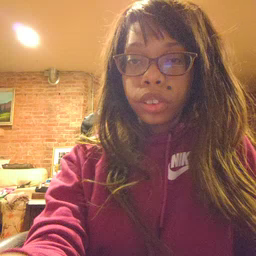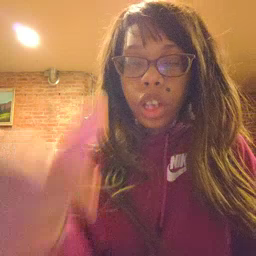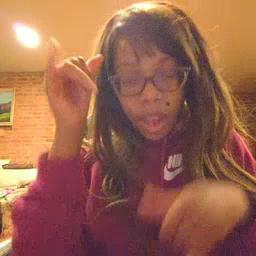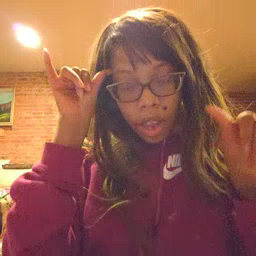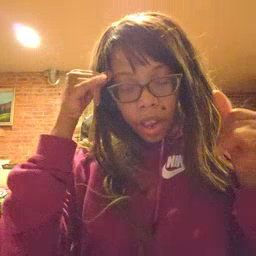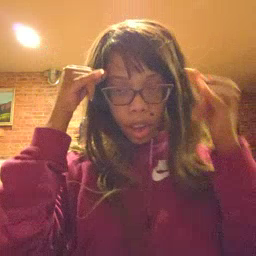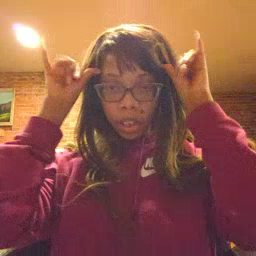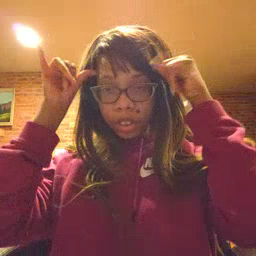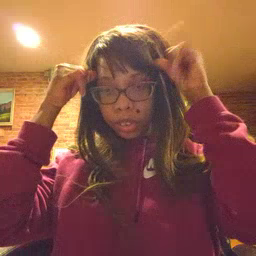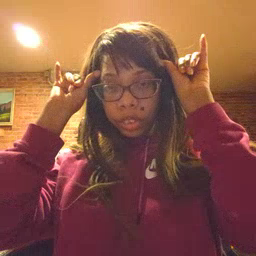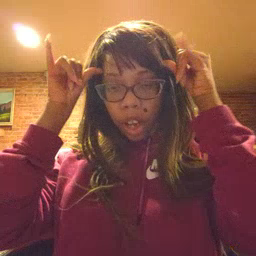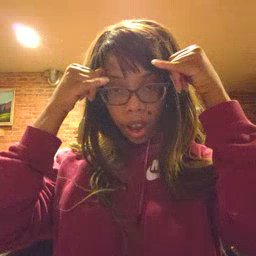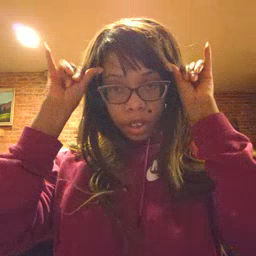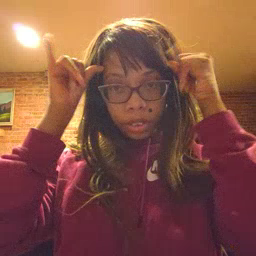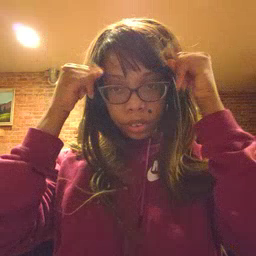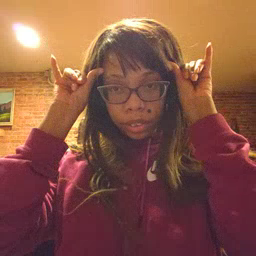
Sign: cow